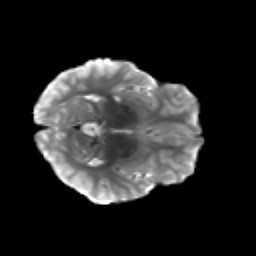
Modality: T2w
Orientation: axial
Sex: male
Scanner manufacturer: siemens
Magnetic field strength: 3 T
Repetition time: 5 s
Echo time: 0.071 s